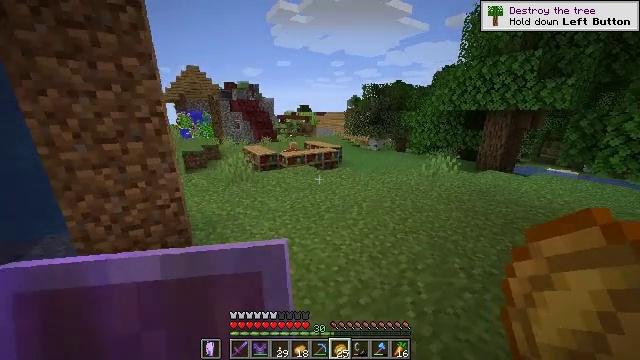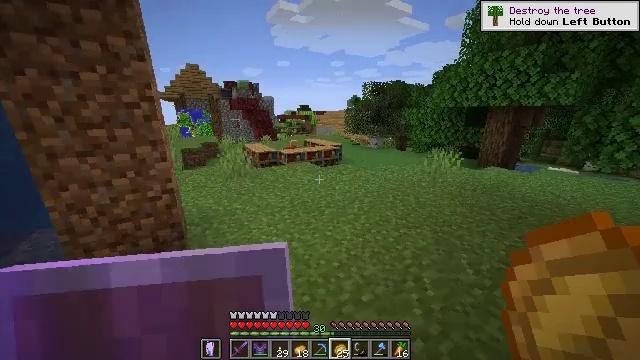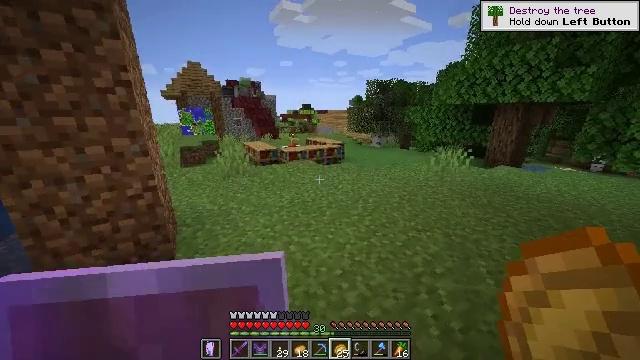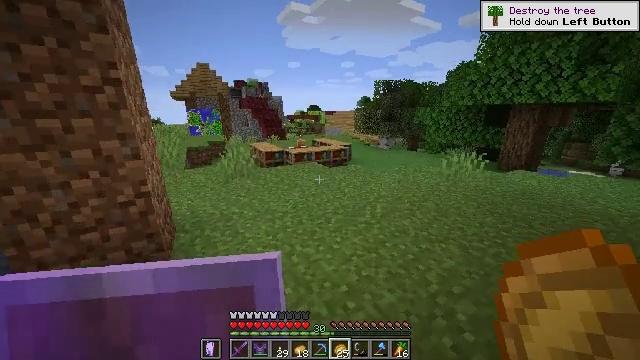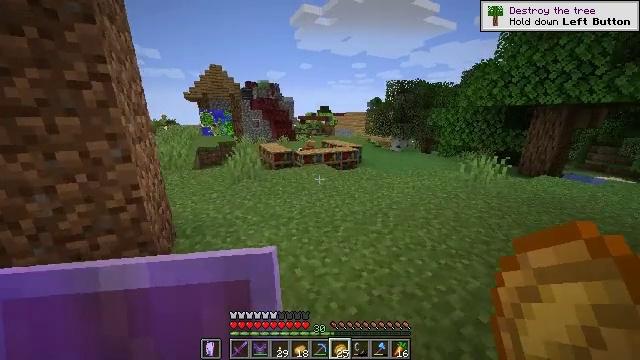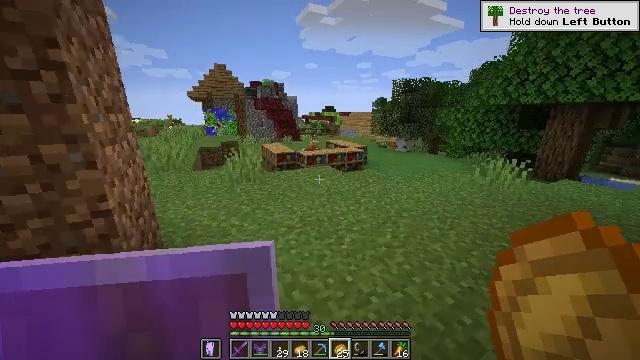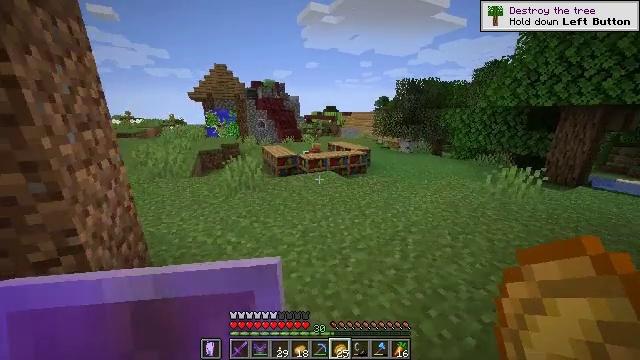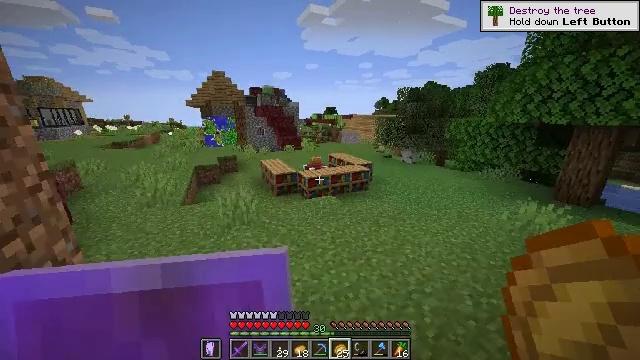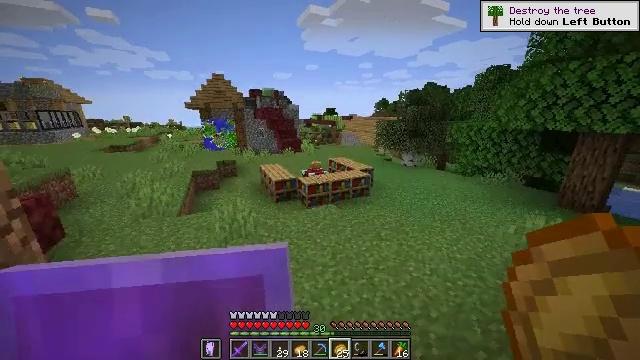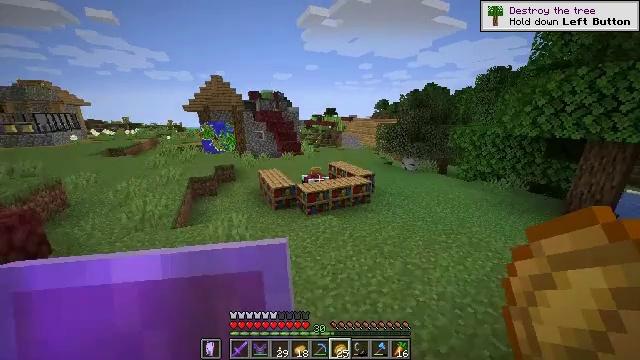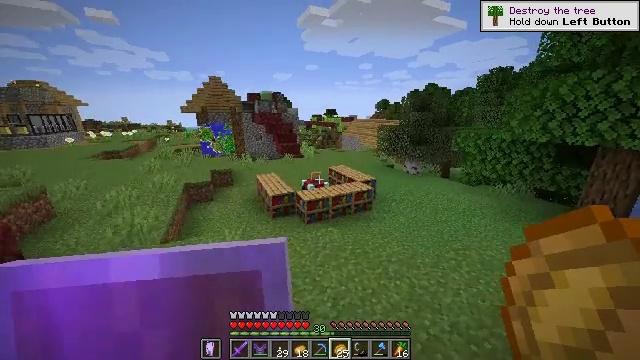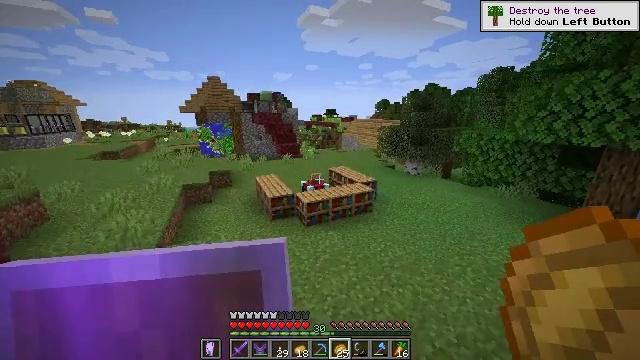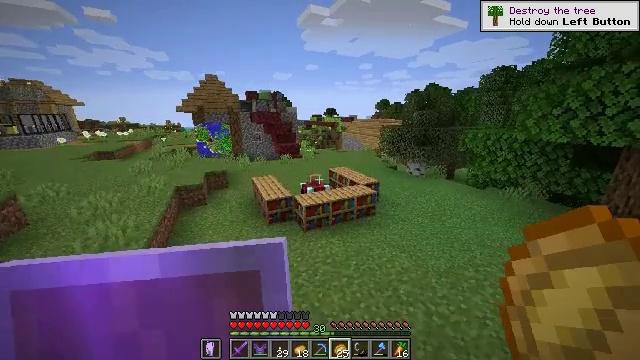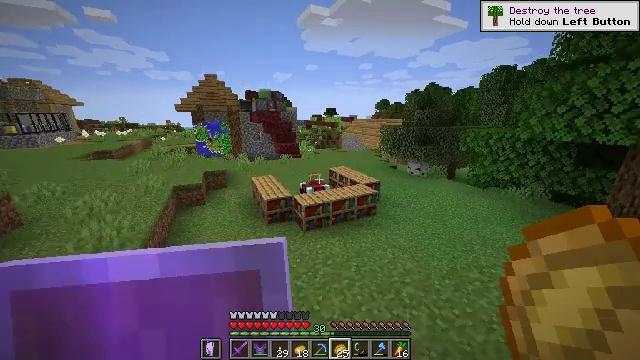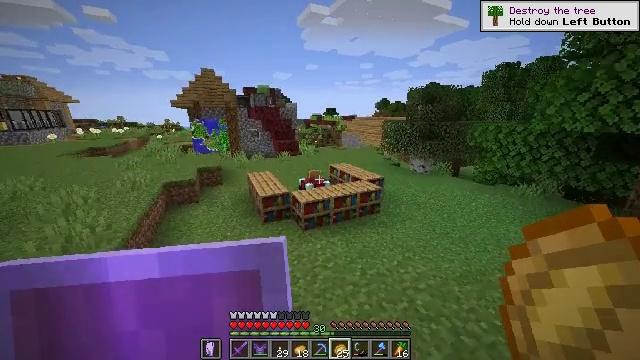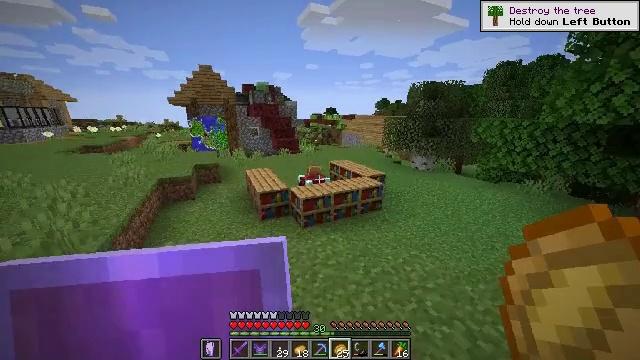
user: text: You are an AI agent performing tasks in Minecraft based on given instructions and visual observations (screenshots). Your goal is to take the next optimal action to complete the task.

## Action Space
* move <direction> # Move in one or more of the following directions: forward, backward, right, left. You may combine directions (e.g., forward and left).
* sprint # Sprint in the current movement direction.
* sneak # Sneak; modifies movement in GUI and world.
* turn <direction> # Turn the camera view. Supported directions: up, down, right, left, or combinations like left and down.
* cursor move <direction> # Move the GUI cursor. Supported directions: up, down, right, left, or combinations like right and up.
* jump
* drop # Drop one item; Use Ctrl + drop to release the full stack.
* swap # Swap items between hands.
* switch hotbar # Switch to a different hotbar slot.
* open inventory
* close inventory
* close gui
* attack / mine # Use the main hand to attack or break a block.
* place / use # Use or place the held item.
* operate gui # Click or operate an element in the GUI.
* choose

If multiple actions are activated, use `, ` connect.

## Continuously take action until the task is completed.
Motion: motion action
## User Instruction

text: Form an emerald block in the crafting table.
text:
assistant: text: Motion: move forward
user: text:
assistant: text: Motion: move forward
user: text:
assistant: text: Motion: move forward, turn left
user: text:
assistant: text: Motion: move forward, turn left
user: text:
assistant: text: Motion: move forward, turn left
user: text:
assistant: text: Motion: move forward, jump
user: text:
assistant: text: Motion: move forward, jump
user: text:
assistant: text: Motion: move forward, jump
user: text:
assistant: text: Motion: move forward, jump
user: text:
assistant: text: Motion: move forward, jump
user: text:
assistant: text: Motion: move forward, jump
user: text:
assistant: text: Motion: move forward
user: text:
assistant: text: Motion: move forward
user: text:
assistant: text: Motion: move forward
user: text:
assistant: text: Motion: move forward
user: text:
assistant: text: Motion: move forward
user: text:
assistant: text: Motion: move forward
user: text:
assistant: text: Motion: move forward, turn right
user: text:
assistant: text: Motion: move forward, turn right
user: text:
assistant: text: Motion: move forward, turn right
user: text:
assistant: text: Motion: move forward, turn right
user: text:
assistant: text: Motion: move forward, turn right
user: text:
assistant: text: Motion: move forward, turn right
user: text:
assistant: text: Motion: move forward, turn right
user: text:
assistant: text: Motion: move forward
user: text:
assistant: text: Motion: move forward
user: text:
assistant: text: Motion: move forward, jump
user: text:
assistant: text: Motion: move forward, jump
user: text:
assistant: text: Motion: move forward, jump
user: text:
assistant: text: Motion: move forward, jump